Current action and preconditions to check: trajectory_clear

Your task: For each precondition in the list above, predict whether it will hold at this action.

Consider the current scene as observed from the mobile robot's camera, and analyze the predicted future states of all dynamic agents (e.g., people, animals, vehicles, or any moving entities) within the NEXT SECOND.

IMPORTANT: Only answer "very likely" if you are absolutely certain—based on strong, clear evidence—that a dynamic agent will violate the precondition in the predicted future state. Do NOT answer "very likely" for unlikely, ambiguous, or low-probability risks.

Ask yourself for each precondition: Is there a high probability, with clear and convincing evidence, that the predicted future states of any dynamic agent will interfere with the predicted future state of the currently executing action within the NEXT SECOND, causing that precondition to fail?

Assess the risk level based on these predictions. Use "likely" or "very likely" if motions create a clear risk of interference.

Use "neutral" or "improbable" if agents are nearby but their predicted paths are clearly diverging or non-conflicting.

Failure Risk Categories: "very improbable", "improbable", "neutral", "likely", "very likely"

Answer Format: Output ONLY the probability_of_failure value from these categories: "very improbable", "improbable", "neutral", "likely", "very likely"

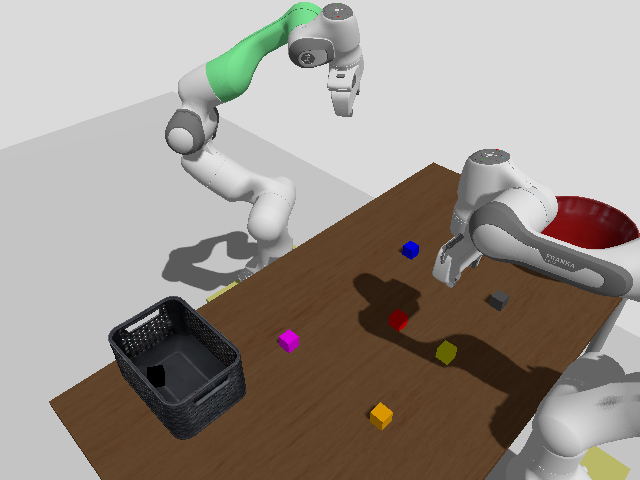

Answer: very improbable